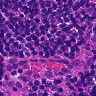
Metastatic tissue present: no